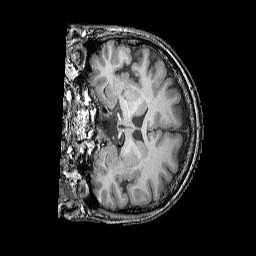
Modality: T1w
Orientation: coronal
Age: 72
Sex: male
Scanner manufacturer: siemens
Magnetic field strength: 3 T
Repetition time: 2.25 s
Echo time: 0.00415 s